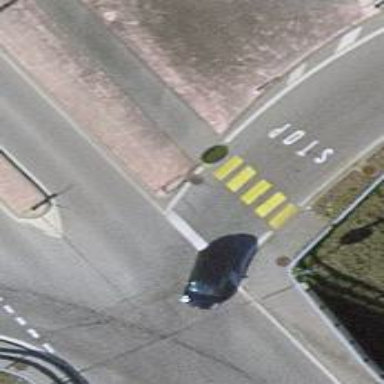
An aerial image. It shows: Uncontrolled zebra crossing with notable zebra markings.